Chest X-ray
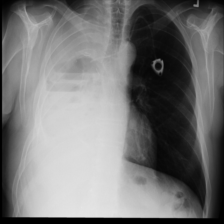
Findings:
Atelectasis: negative
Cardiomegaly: negative
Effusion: negative
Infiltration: negative
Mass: positive
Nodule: negative
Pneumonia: negative
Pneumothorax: negative
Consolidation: negative
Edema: negative
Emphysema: negative
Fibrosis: negative
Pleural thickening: negative
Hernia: negative